Interaction volume radius: 10 \u00c5
Interaction volume height: 10 \u00c5
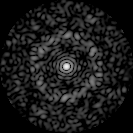
Disorder parameter: 0.8201